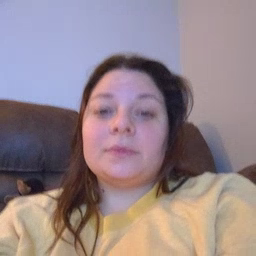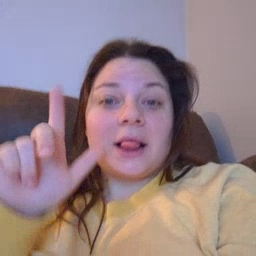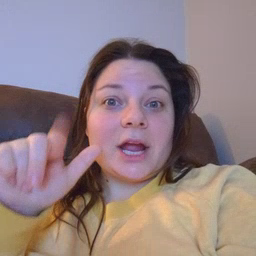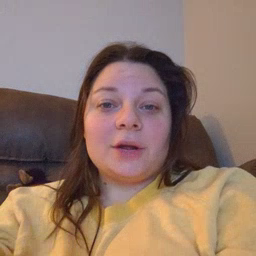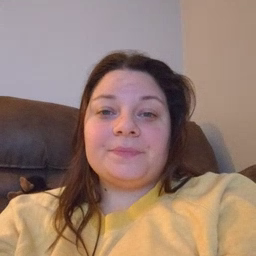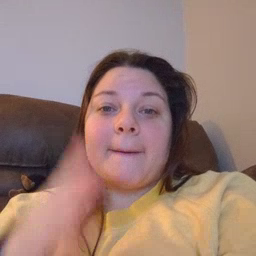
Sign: later